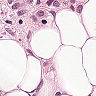
Metastatic tissue present: yes